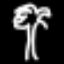
Label: palm tree